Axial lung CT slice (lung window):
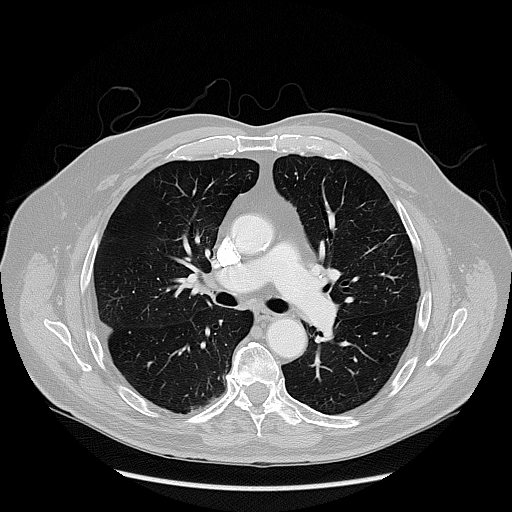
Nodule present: no